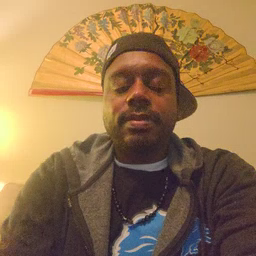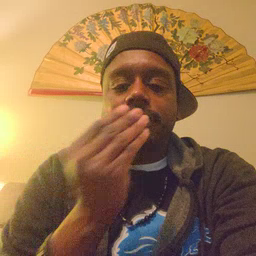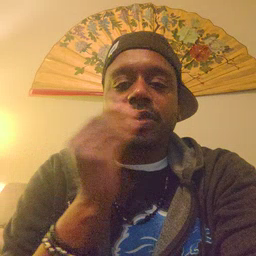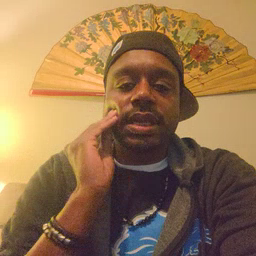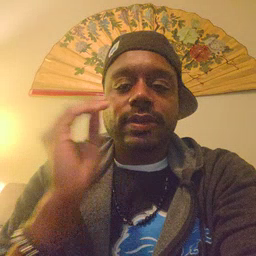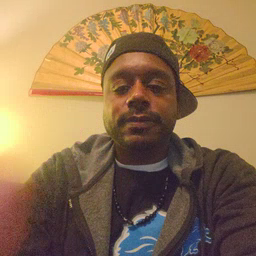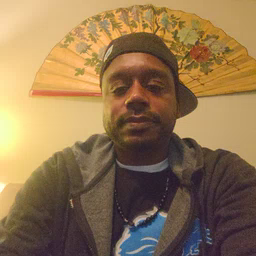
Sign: kiss